Field crop: maize
Growth stage: 2
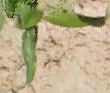
Species: maize